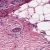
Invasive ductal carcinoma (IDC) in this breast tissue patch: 0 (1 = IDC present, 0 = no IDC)